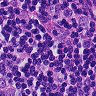
Metastatic tissue present: yes